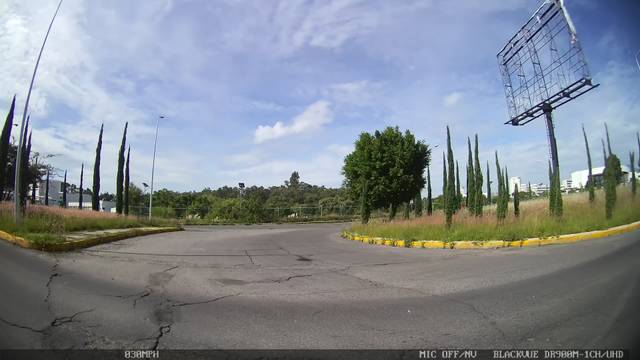
Region: Mexico
Coordinates: 19.02, -98.236